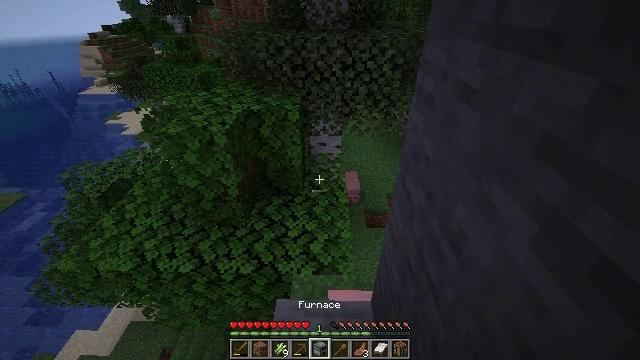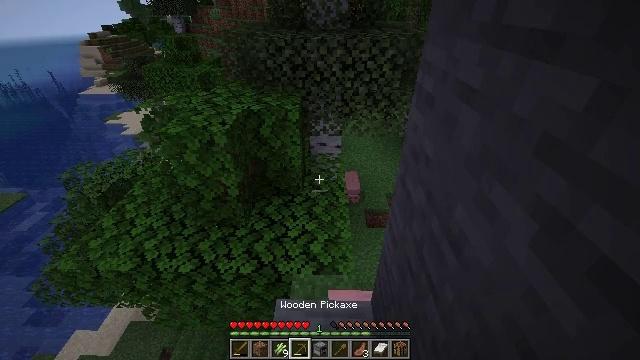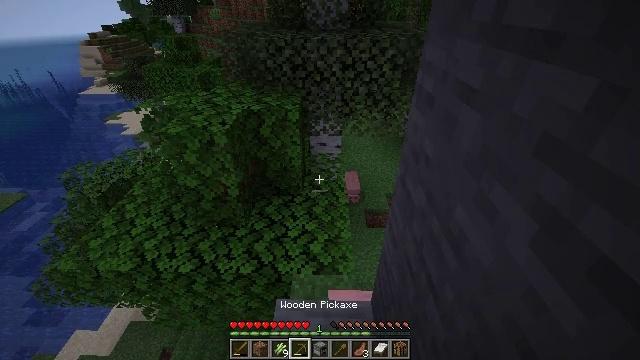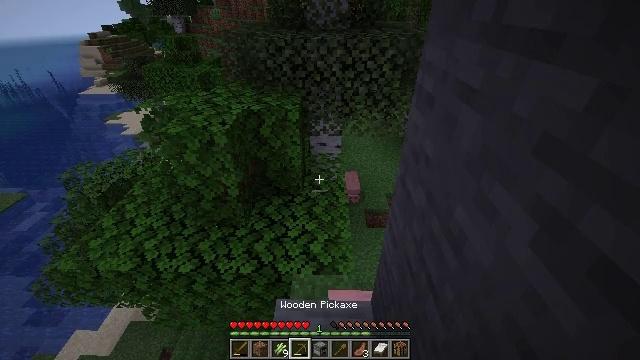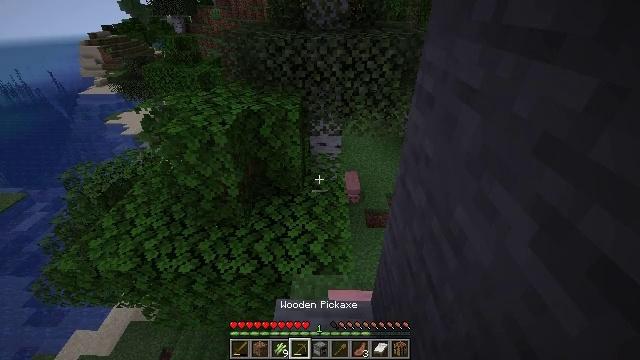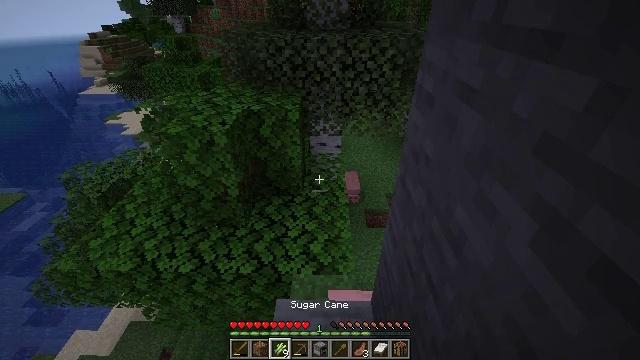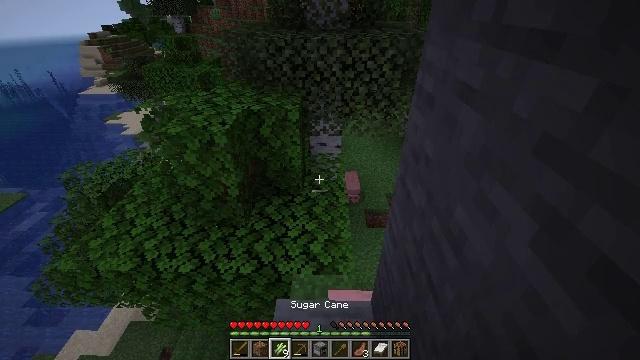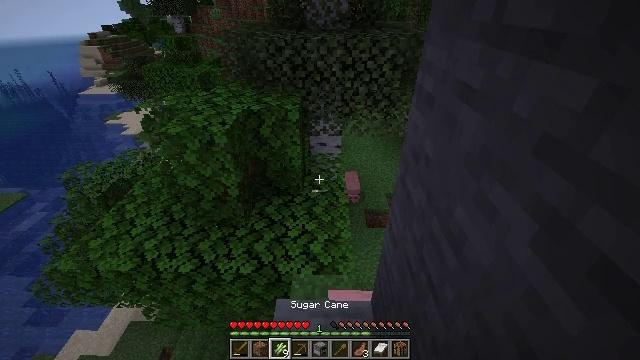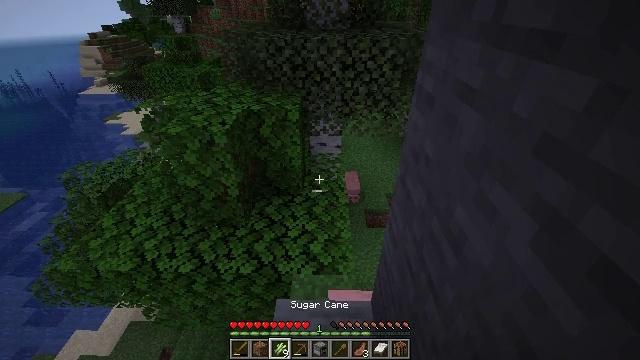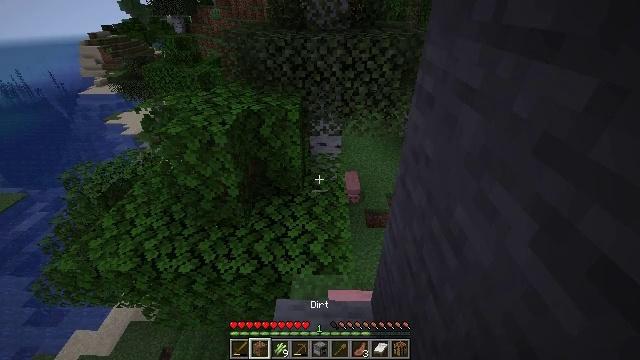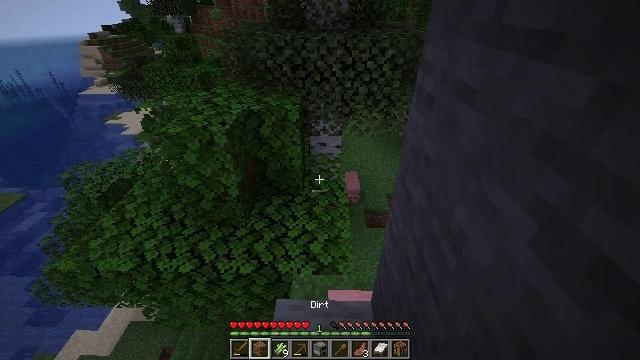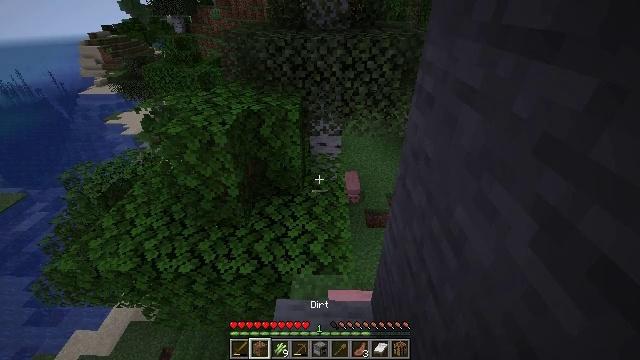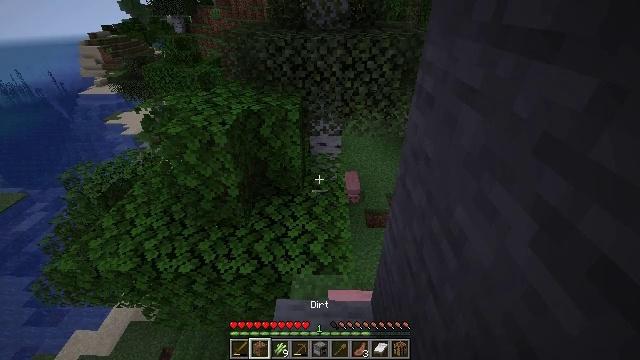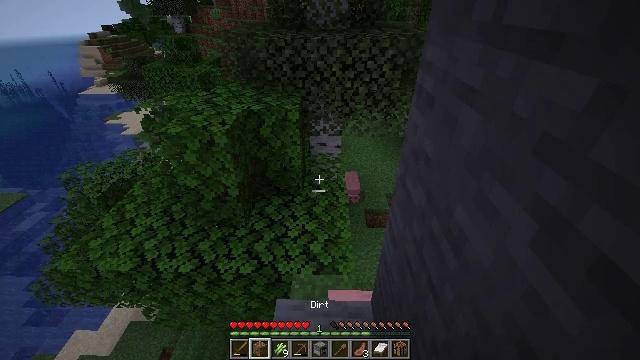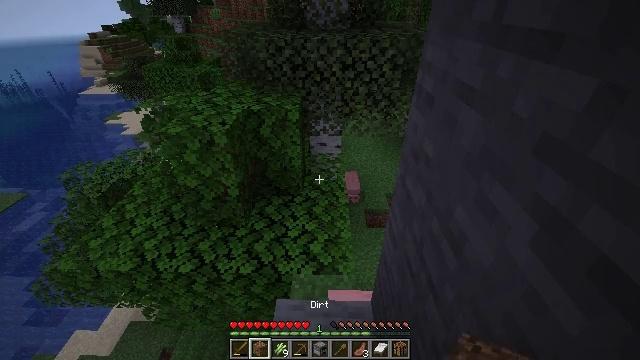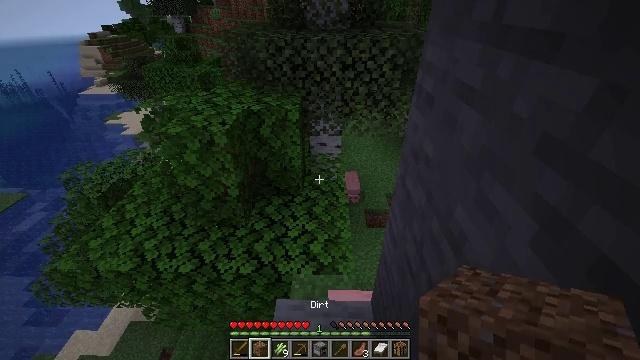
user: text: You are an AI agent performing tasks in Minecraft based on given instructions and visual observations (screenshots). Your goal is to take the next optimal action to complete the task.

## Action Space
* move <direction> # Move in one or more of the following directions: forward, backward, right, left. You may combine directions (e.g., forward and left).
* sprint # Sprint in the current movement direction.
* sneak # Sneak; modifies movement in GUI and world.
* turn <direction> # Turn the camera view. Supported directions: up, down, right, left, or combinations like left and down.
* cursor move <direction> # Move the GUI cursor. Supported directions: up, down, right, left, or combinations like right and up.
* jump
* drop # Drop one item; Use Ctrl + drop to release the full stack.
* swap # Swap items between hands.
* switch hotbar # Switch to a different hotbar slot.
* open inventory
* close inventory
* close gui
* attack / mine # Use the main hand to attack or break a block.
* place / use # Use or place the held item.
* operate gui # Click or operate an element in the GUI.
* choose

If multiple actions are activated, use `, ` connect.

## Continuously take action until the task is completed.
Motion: motion action
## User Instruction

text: Break the sugar cane.
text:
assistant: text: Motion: no_op
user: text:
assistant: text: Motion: no_op
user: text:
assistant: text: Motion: no_op
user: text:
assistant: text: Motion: no_op
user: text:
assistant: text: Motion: no_op
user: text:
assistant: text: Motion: no_op
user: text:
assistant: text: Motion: no_op
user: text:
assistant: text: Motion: no_op
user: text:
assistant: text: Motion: no_op
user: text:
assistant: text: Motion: no_op
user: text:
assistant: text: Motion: no_op
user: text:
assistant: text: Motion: no_op
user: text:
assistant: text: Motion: no_op
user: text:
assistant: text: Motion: no_op
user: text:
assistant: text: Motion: no_op
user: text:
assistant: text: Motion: no_op
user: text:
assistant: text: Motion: no_op
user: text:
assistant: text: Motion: no_op
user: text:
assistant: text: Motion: no_op
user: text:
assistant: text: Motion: no_op
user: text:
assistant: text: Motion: no_op
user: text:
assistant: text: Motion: no_op
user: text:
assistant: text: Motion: no_op
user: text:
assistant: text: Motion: no_op
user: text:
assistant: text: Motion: no_op
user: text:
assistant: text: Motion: no_op
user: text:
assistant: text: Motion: no_op
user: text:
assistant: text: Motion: no_op
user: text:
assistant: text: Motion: no_op
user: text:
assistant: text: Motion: no_op